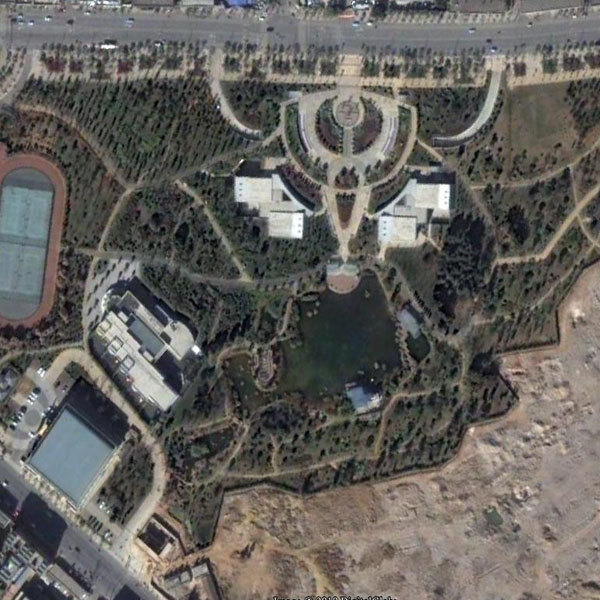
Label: Park